Question: I am learning CUDA from the Udacity's <URL>. Since, it is a one-one correspondence between input and output array, should it not be a 'Map' communication pattern instead of a 'Scatter'?
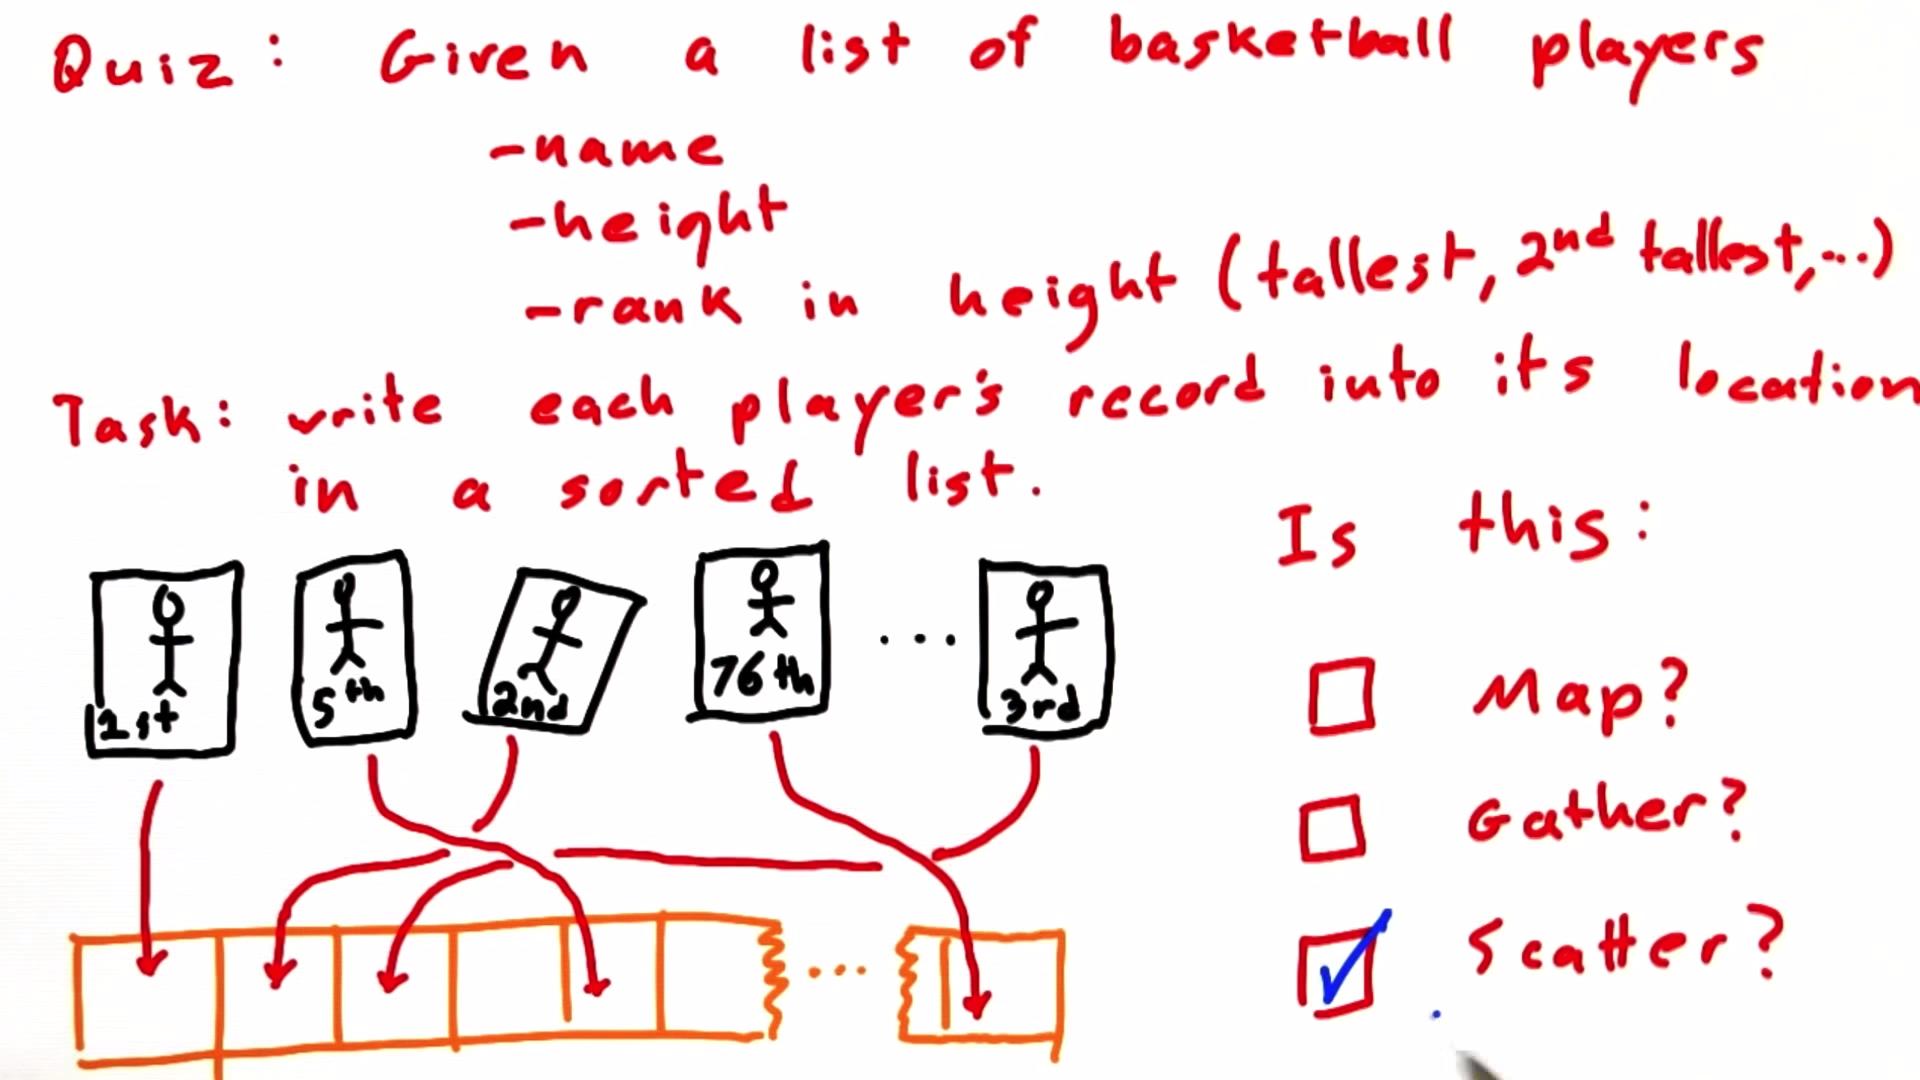
Answer: CUDA makes no canonical definition of these terms, that I know of. Therefore my answer is merely a suggestion of how it might be or have been interpreted.
"Since, it is a one-one correspondence between input and output array"
This statement doesn't appear to be supported by the diagram, which shows gaps in the output array, which have no corresponding input point associated with them.
If a smaller set of values are distributed into a larger array (with resultant gaps in the output array, therefore, in which no input value corresponds to the gap location(s)), then a might be used to describe that operation. Both scatters and maps have maps which describe where the input values go, but it might be that the instructor has defined scatter and map in such a way as to differentiate between these two cases, such as the following plausible definitions:
Scatter: one-to-one relationship to output (ie. unidirectional relationship). Every input location has a corresponding output location, but not every output location has a corresponding input location.
Map: one-to-one relationship input and output (ie. bidirectional relationship). Every input location has a corresponding output location, every output location has a corresponding input location.
Gather: one-to-one relationship to input (ie. unidirection relationship). Every output location has a corresponding input location, but not every input location has a corresponding output location.